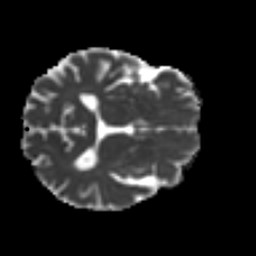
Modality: MD
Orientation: axial
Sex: male
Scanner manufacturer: ge
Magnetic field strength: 3 T
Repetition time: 7 s
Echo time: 0.08 s